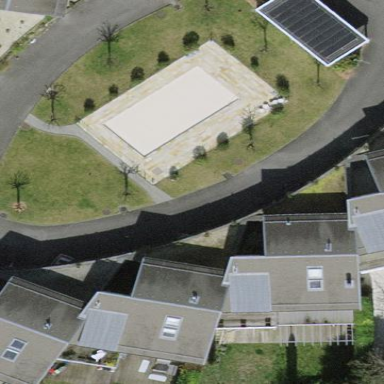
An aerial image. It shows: View of roof of building.